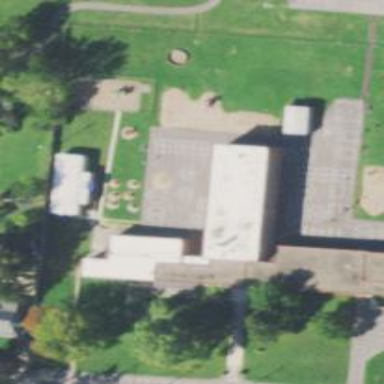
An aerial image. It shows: School.